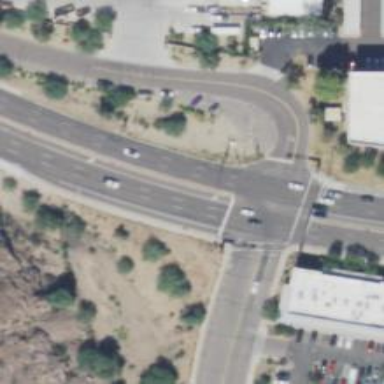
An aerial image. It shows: Solid stop line on the road.